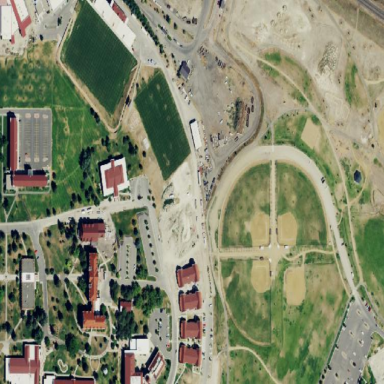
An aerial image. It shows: College or university.